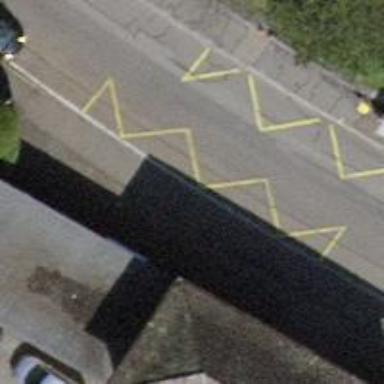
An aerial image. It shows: Bus stop with platform for public transport.